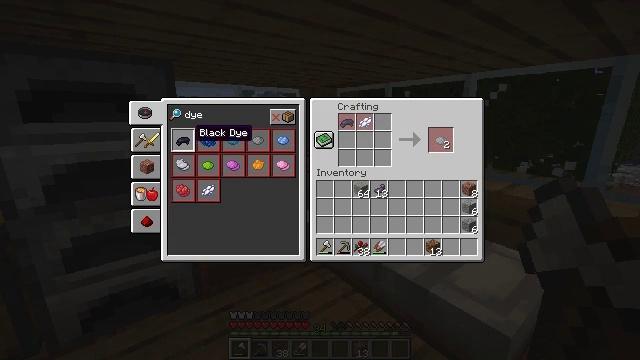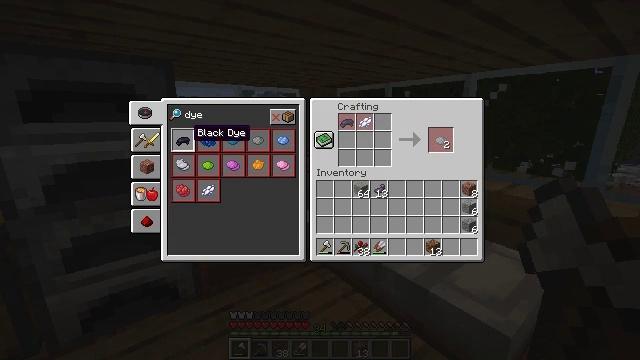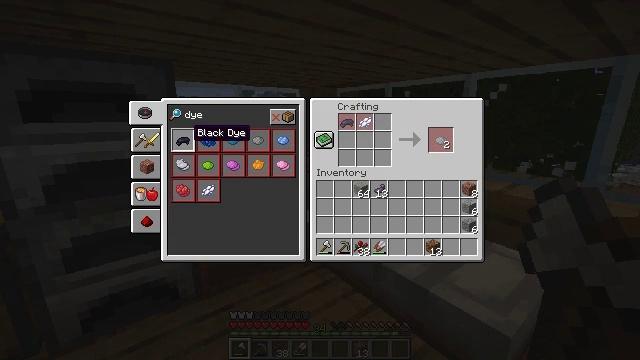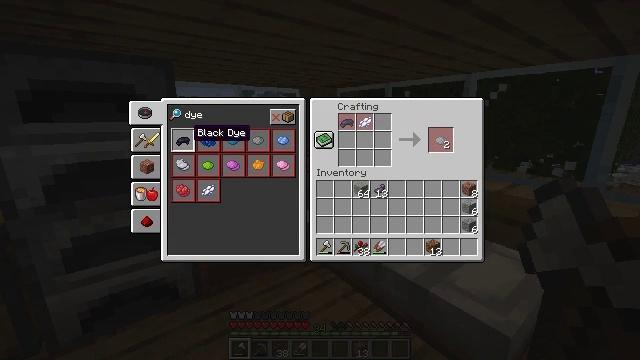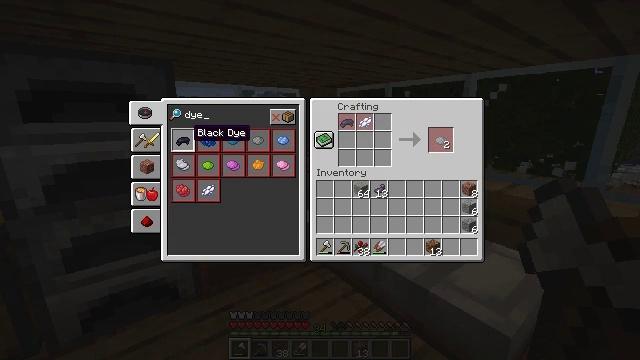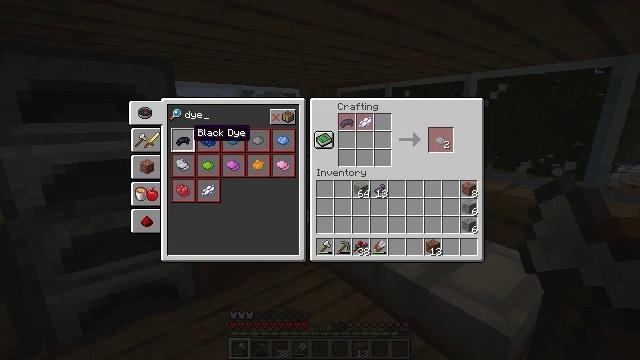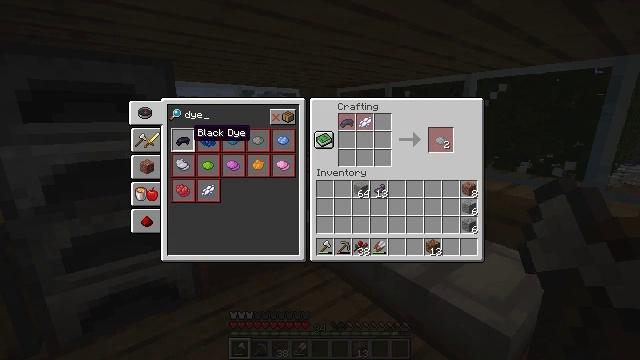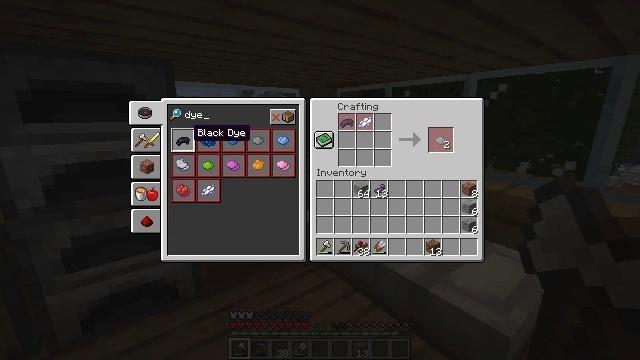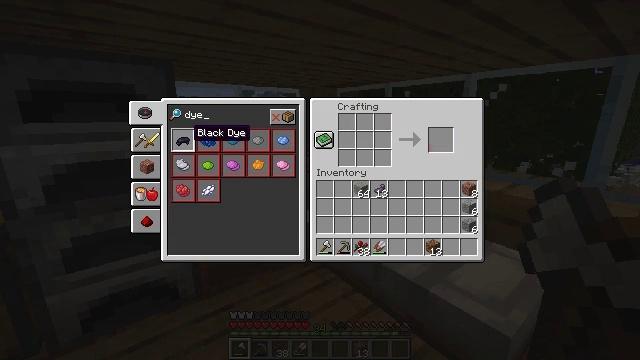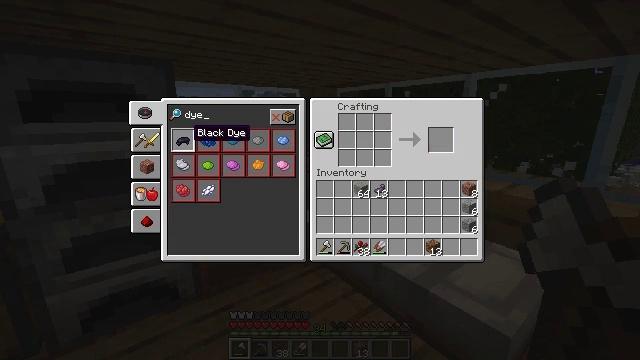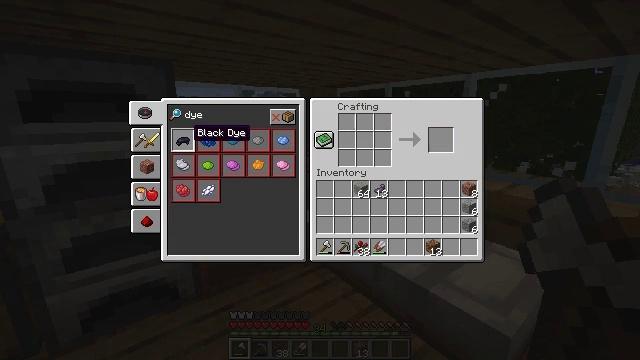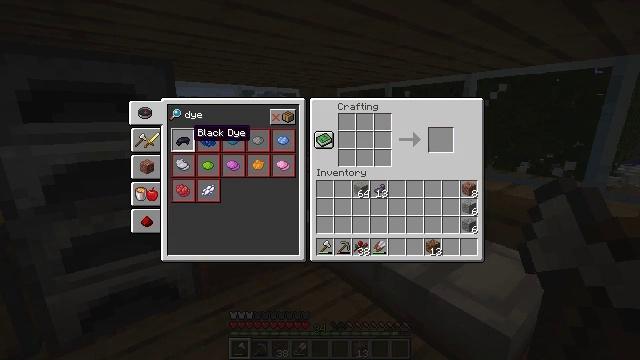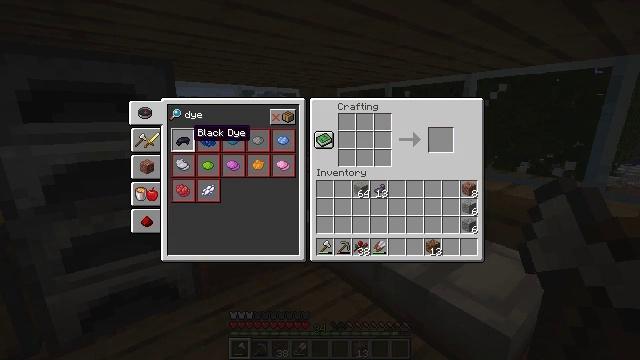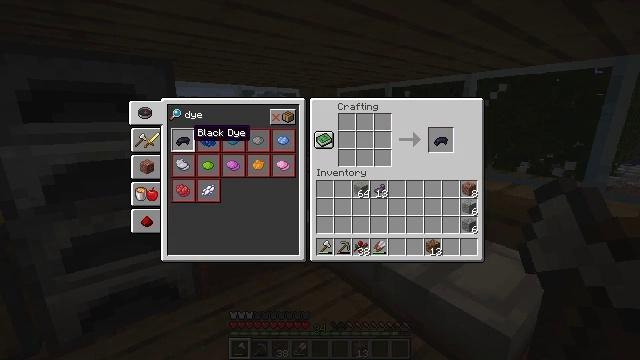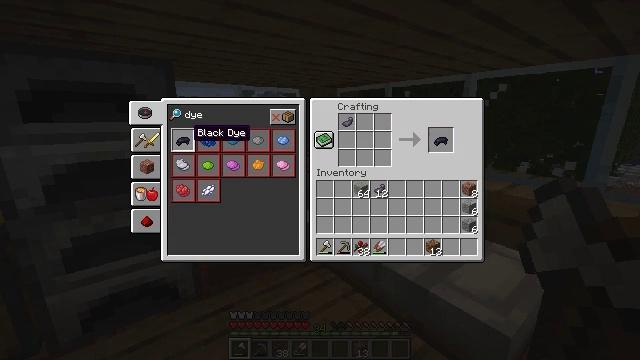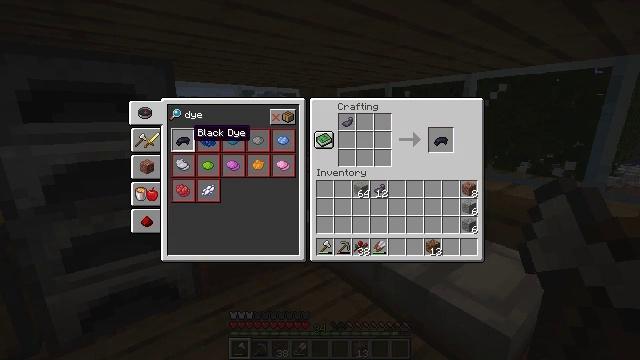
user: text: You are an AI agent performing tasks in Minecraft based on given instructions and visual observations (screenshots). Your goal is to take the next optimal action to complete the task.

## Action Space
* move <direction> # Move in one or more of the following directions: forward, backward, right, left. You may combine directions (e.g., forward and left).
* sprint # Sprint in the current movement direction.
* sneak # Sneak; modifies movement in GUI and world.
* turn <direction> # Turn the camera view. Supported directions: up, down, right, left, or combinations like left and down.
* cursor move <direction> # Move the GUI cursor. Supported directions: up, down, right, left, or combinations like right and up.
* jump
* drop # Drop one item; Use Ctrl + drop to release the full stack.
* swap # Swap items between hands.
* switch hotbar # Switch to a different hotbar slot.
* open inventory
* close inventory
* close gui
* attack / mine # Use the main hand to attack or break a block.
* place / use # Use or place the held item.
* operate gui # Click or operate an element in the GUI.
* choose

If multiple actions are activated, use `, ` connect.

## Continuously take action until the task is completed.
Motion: motion action
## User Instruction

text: Turn ink sacs or wither roses into black dye.
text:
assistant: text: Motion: no_op
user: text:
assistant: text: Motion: no_op
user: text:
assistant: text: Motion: no_op
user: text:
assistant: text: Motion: no_op
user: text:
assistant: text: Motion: no_op
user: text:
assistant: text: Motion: no_op
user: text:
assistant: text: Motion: no_op
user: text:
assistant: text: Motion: operate gui
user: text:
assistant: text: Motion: operate gui
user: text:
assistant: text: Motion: operate gui
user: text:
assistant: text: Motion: no_op
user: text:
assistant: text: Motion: operate gui
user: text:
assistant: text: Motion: operate gui
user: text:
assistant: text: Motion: operate gui
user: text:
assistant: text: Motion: no_op
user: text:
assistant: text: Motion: operate gui
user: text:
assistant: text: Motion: operate gui
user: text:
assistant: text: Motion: operate gui
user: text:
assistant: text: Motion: no_op
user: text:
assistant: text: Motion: operate gui
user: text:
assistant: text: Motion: operate gui
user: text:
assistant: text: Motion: operate gui
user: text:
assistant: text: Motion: no_op
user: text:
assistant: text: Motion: no_op
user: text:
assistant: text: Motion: operate gui
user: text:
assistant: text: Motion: operate gui
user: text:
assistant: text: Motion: no_op
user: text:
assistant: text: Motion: no_op
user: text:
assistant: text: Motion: operate gui
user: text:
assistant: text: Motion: operate gui